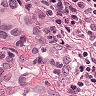
Metastatic tissue present: yes